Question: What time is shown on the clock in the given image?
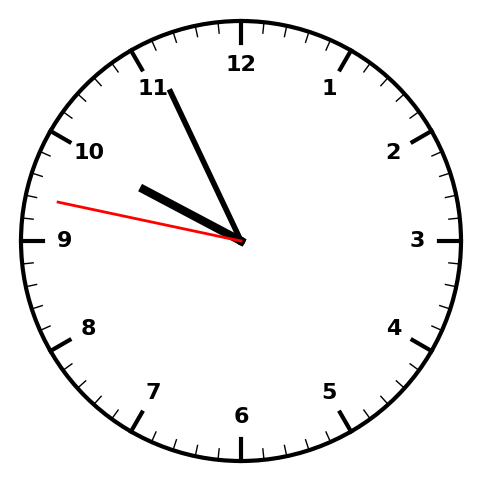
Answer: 09:55:47